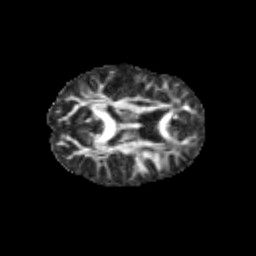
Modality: FA
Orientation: axial
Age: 11
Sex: female
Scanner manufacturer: siemens
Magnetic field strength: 3 T
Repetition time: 3.8 s
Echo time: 0.07 s